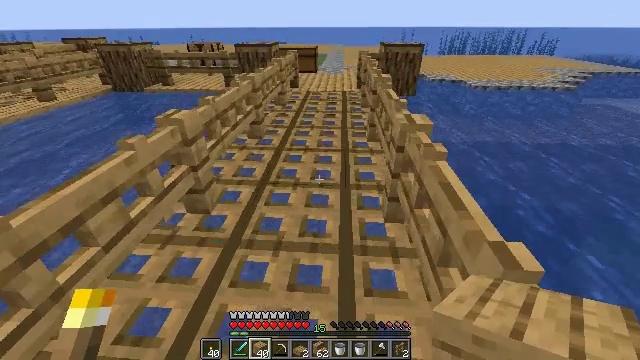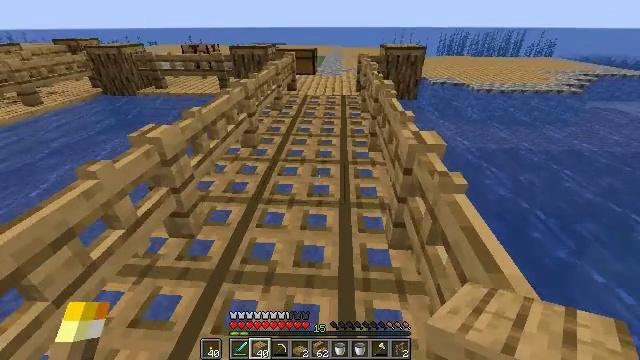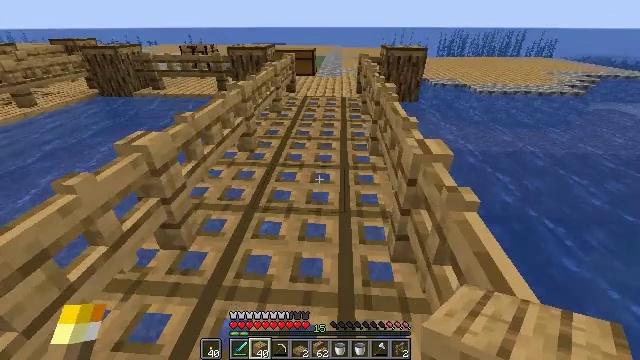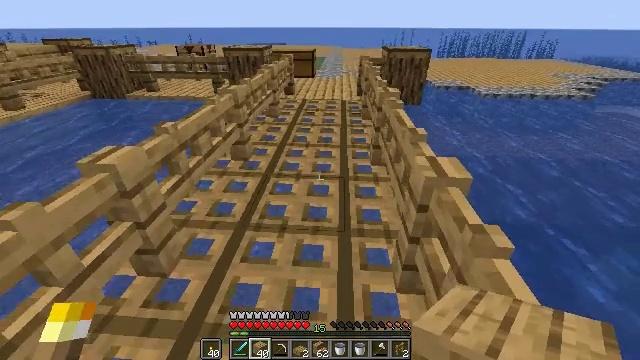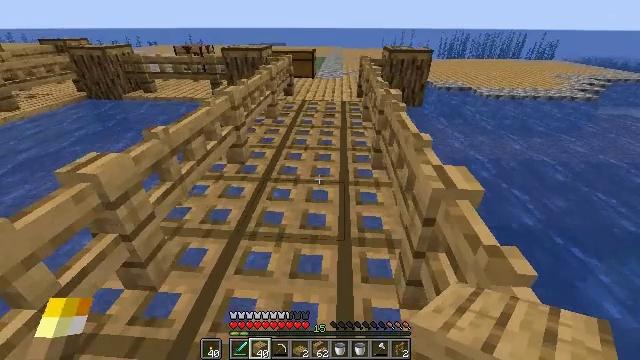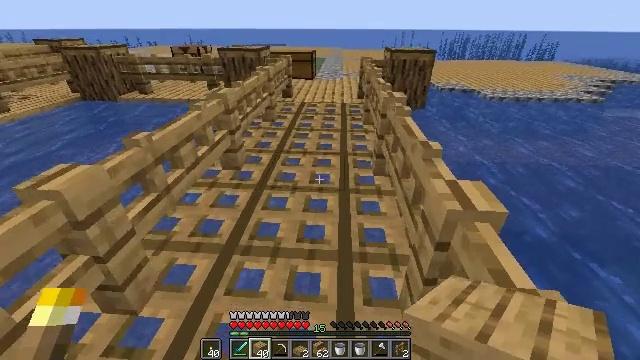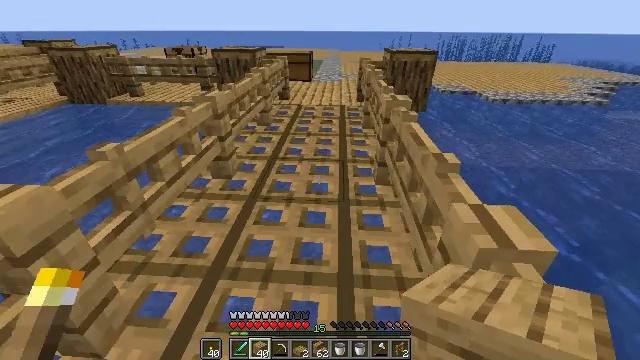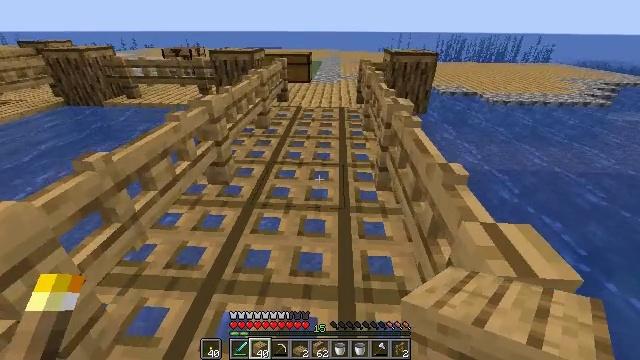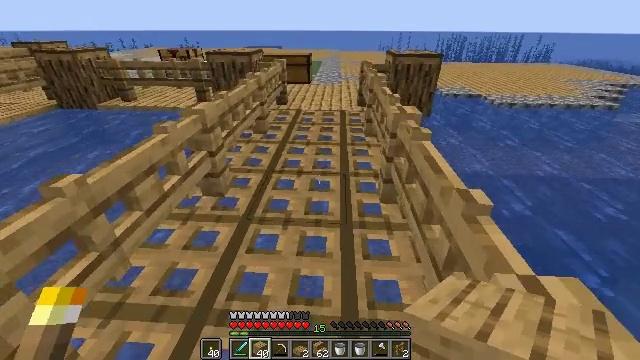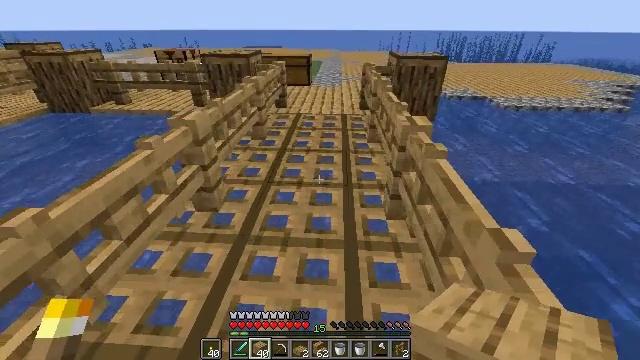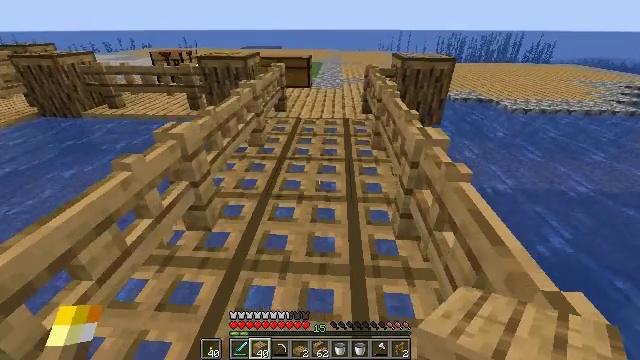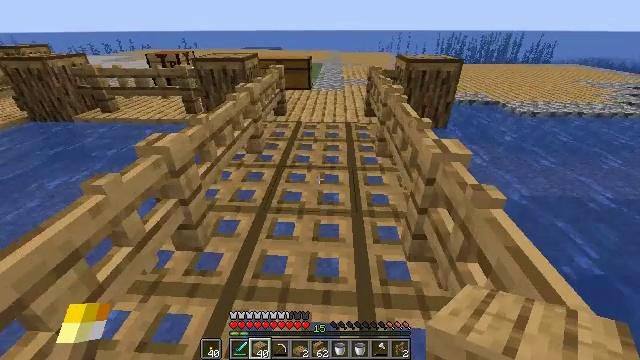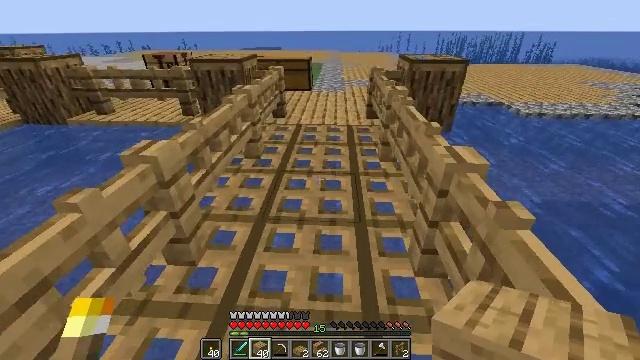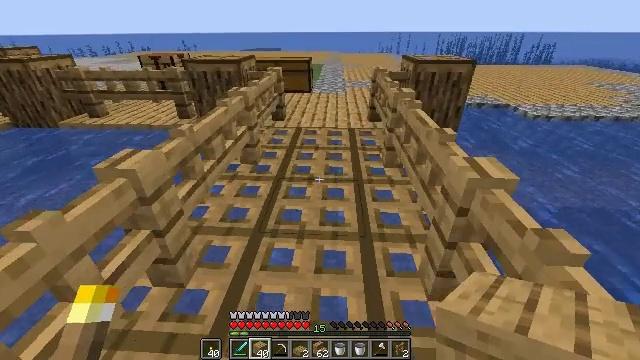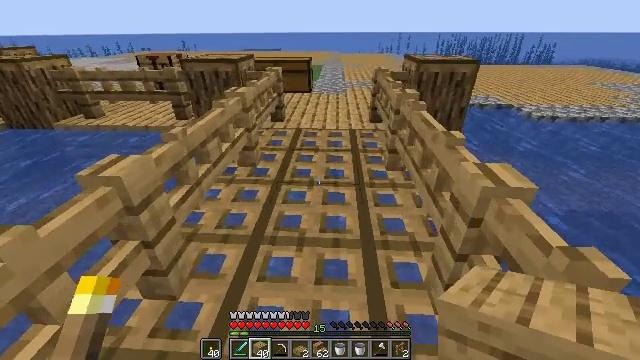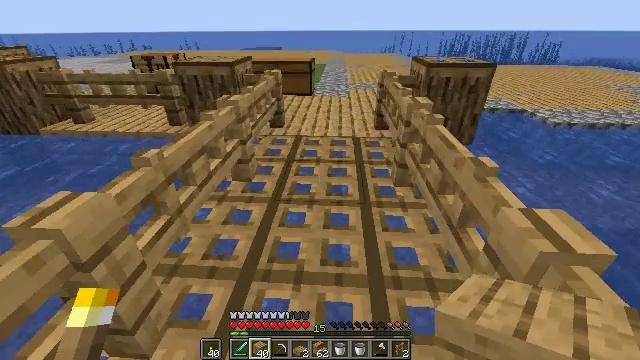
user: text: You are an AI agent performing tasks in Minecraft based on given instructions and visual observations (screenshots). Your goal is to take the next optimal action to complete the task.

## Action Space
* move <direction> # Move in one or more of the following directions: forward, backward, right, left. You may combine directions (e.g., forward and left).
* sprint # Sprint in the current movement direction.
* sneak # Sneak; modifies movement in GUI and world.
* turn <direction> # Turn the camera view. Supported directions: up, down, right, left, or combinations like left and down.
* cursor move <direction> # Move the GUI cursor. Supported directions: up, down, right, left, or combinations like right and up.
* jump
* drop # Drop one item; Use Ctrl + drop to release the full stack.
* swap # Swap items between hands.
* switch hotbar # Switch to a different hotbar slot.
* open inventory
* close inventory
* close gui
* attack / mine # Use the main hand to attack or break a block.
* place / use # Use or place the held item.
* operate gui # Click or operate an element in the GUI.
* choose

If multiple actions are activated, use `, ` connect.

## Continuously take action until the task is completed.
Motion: motion action
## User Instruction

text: Break the oak trapdoor to collect it.
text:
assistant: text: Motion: move forward, sprint
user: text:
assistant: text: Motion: move forward, sprint
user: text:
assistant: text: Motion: move forward, sprint
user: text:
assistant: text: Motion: move forward
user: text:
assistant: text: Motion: move forward
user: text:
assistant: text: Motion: move forward, sprint
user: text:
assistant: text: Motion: move forward, sprint
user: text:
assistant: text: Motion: move forward, sprint
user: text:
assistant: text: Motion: move forward, sprint
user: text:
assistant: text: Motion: move forward
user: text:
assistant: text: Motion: move forward
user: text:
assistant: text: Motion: move forward
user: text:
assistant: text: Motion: move forward
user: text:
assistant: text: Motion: move forward
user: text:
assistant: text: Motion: move forward
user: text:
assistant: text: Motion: move forward, turn left and down
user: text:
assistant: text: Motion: turn left and down
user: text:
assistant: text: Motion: turn left
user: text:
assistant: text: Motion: move forward, turn left
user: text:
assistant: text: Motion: move forward, turn left
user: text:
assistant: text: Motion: move forward
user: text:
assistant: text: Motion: move forward, turn right and down
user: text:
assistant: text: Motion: move forward, sprint, turn right and down
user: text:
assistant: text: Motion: move forward, turn right and down, jump
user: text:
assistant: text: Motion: move forward, jump
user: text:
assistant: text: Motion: move forward, turn left and down, jump
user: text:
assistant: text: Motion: move forward, turn left and down, jump
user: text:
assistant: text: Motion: move forward, jump
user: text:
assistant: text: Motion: move forward, jump
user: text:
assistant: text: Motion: move forward, turn down, jump